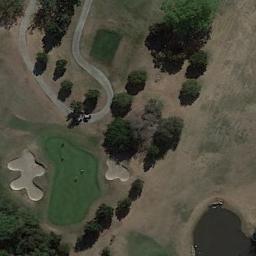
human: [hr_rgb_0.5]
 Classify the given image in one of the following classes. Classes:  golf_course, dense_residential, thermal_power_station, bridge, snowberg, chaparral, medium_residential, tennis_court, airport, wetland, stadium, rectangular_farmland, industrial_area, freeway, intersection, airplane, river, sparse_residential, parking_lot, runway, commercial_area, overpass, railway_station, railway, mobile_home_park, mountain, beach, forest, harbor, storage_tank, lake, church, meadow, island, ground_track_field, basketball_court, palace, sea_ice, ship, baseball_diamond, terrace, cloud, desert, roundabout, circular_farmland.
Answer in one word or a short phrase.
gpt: golf_course